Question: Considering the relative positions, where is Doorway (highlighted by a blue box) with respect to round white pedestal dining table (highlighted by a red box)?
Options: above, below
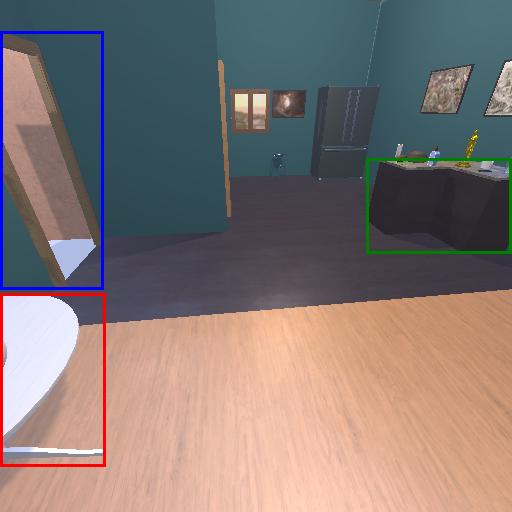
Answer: above